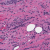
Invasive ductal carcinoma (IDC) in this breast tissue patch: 1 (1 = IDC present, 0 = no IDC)